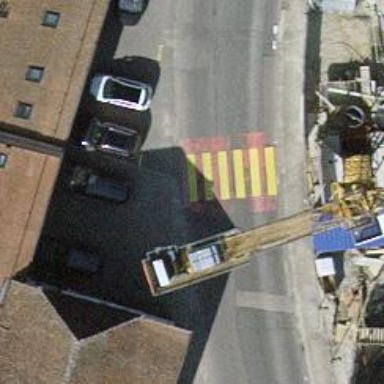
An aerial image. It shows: Uncontrolled road crossing.